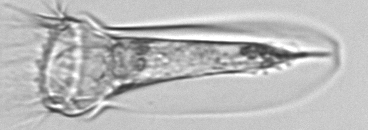
Label: Tintinnina